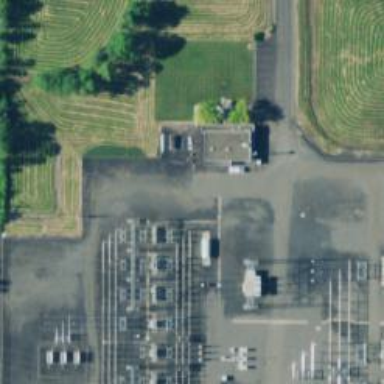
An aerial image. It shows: Outdoor power switch.